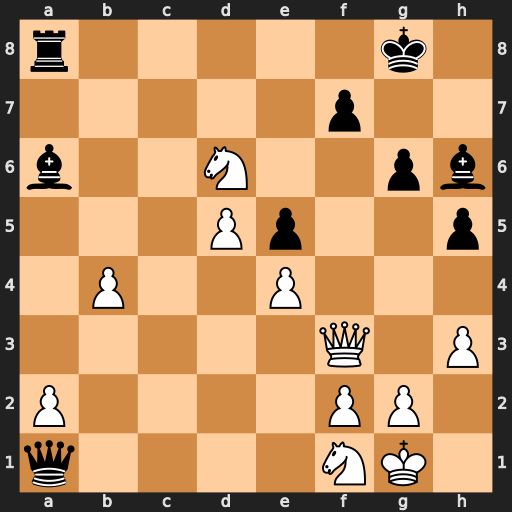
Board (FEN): r5k1/5p2/b2N2pb/3Pp2p/1P2P3/5Q1P/P4PP1/q4NK1
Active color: w
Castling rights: -
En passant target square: -
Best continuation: Qxf7+ Kh8 b5 Bxb5 Nxb5